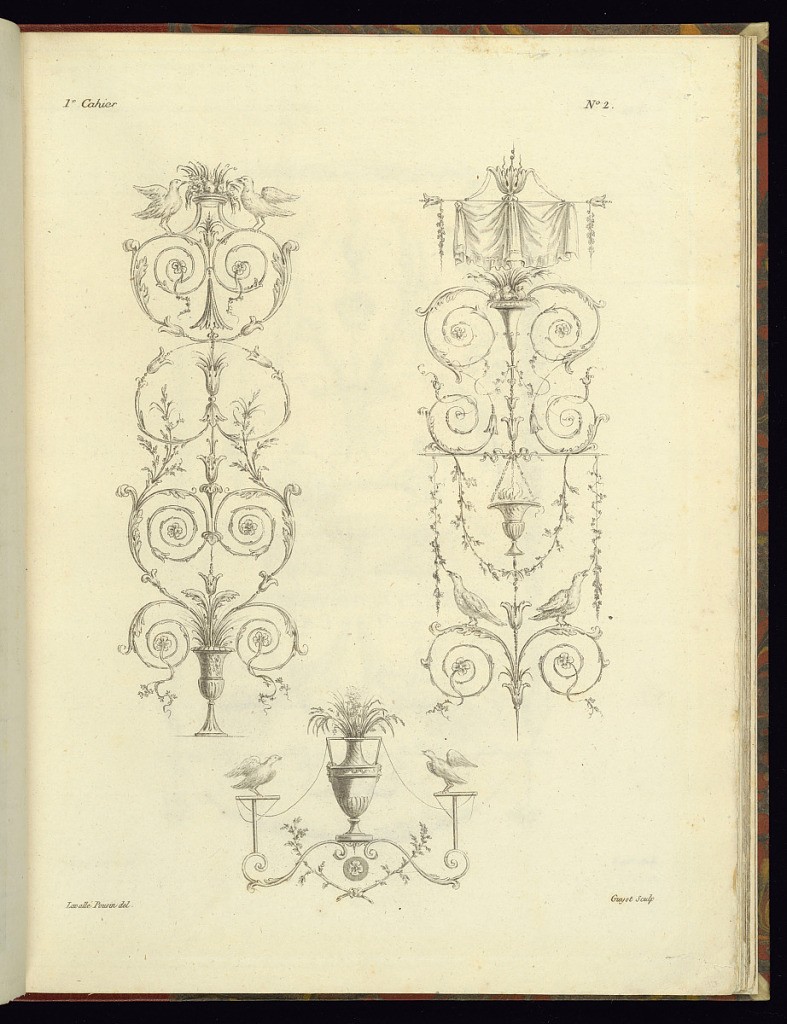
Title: Arabesque Designs
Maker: Etienne de Lavallée, French, 1735 – 1802
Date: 1788
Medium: Etching and aquatint on laid paper
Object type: Print
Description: Plate with three vertical arabesque ornament designs. The designs feature scrolling acanthus leaf and foliate motifs, rosettes, festoons of leaves, fleurons, vases of flowers and fruit, textiles, birds, and a hanging incense burner. The plate is signed and numbered.